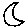
Label: moon